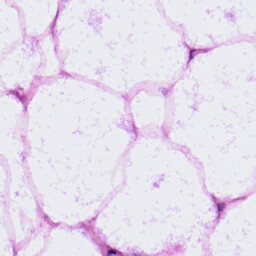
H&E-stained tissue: LymphNode